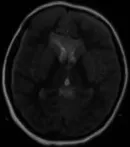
Postoperative day 16 and 30 MR images. A, b, c: The three images showed slightly symmetrical abnormal lesions at basal ganglia nucleus taken on postoperative day 16. Axial T2-weighted MR image (c) showed slightly hyperintense change in the same areas.
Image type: radiology (mri)